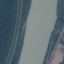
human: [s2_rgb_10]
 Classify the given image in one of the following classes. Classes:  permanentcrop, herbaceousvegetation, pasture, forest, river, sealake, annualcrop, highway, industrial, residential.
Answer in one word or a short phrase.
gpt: River